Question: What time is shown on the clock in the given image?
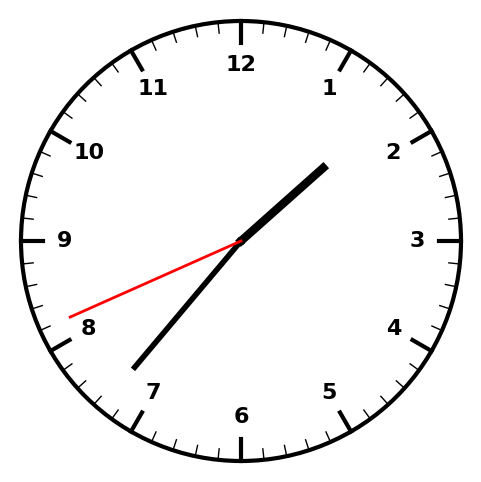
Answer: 01:36:41